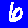
Digit: 6